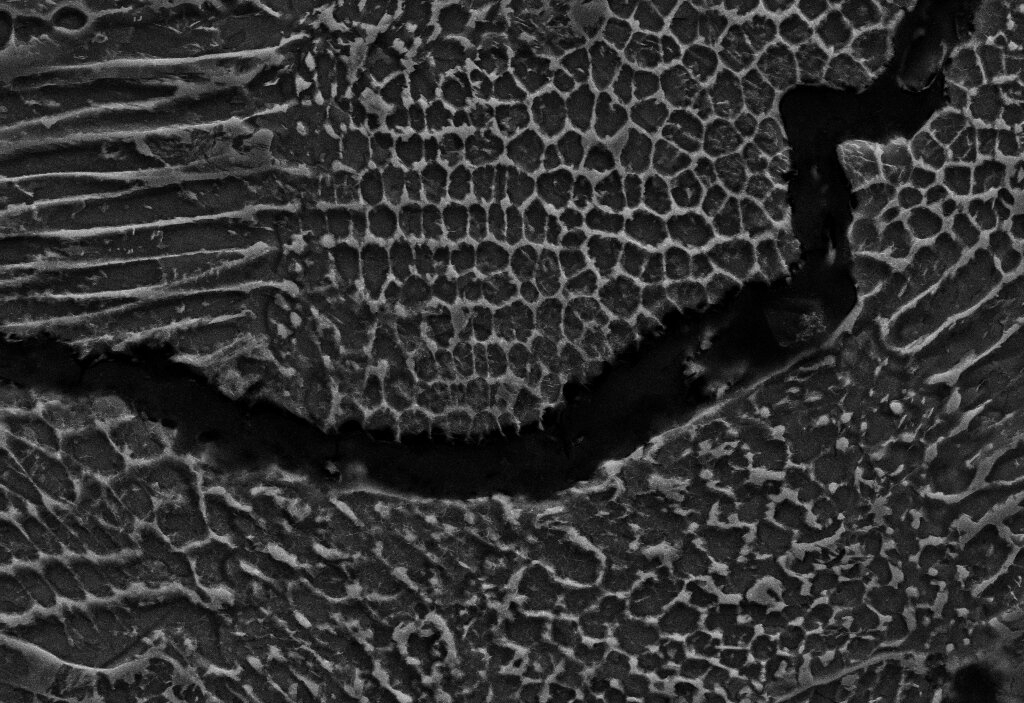
SEM micrograph, magnification: 10000x, scale bar: 1 µm
Phase areas (pixels) — Matrix: 189447; Austenite: 416128; Martensite/Austenite: 23406; Precipitate: 1226; Defect: 89665; total: 719872